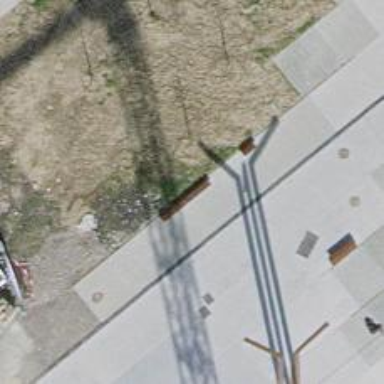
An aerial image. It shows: Bench for seating.